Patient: sex F, age 60
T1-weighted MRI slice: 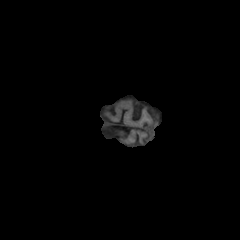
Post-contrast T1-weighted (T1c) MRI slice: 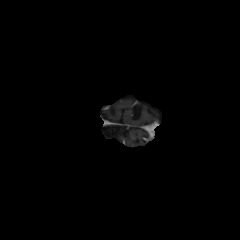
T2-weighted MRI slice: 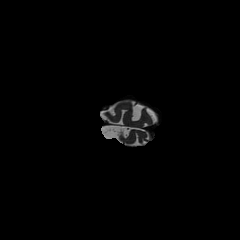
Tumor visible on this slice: no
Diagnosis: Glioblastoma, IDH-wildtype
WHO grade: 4